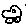
Label: car